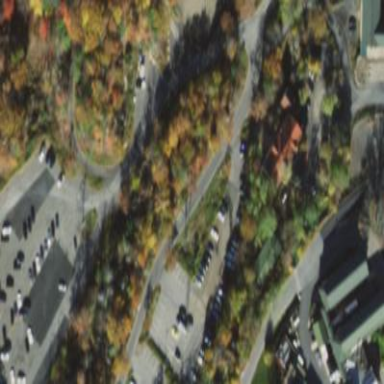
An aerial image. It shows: Parking area.